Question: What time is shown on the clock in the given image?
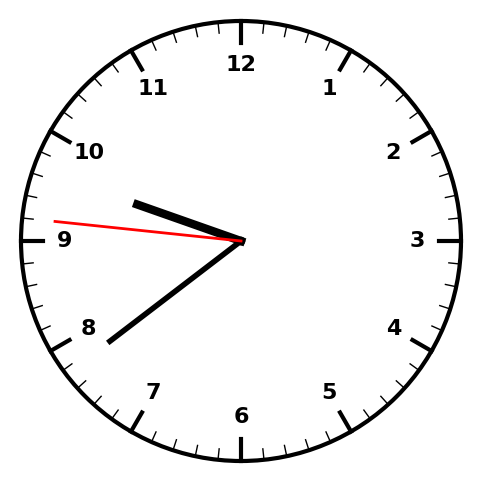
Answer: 09:38:46